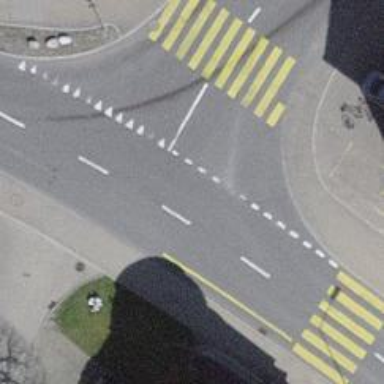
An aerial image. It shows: Road with "give way" sign.